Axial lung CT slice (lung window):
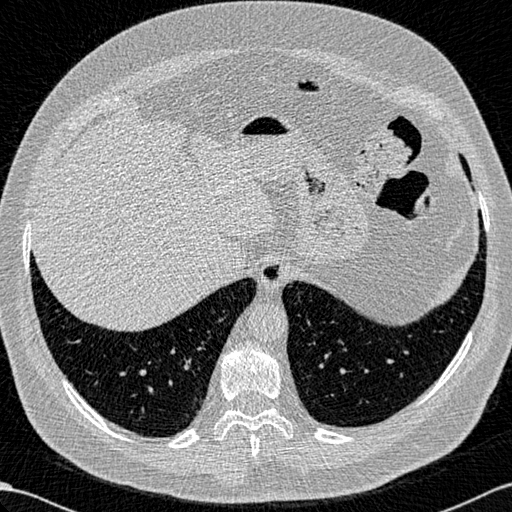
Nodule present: no